Brain MRI, t1w sequence, axial 2D slice.
Patient: age 44, sex M, weight 78 kg, height 1.76 m
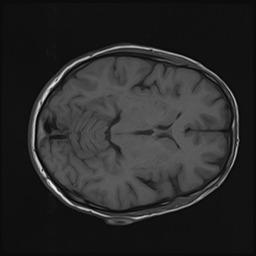